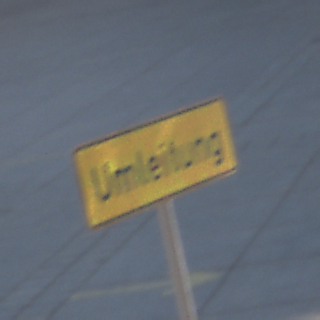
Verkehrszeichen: Umleitungsankuendigung
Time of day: MorningAfternoon
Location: Outdoor (Urban)
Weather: Clear
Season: NotSpecified
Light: Natural